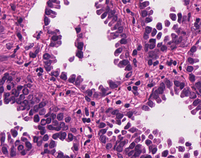
Tumor epithelial tissue: yes
Tumor-associated stroma tissue: yes
Normal tissue: no